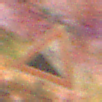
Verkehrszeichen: Gefaelle10
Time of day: Night
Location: Outdoor (Nature)
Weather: Clear
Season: NotSpecified
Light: Natural